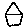
Label: house